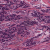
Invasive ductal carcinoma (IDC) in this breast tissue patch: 1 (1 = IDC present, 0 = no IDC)